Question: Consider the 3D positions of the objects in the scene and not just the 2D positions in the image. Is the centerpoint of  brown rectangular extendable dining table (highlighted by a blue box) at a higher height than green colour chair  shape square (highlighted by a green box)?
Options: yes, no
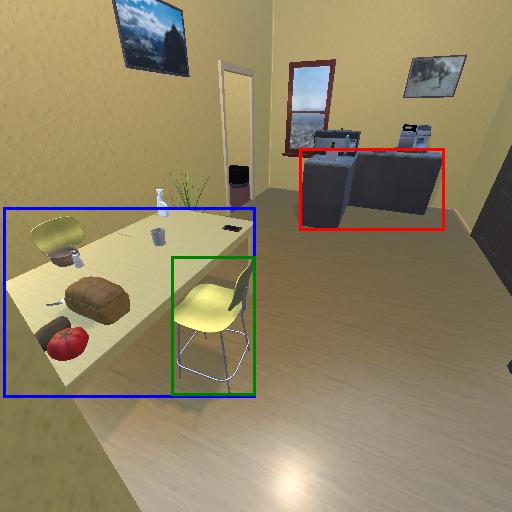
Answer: yes